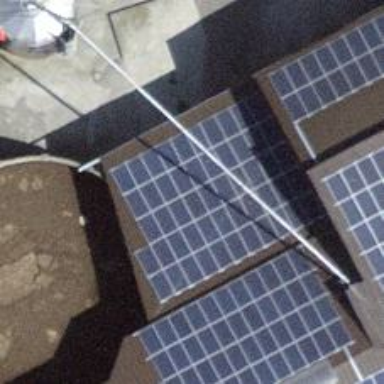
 consisting of solar photovoltaic panels."